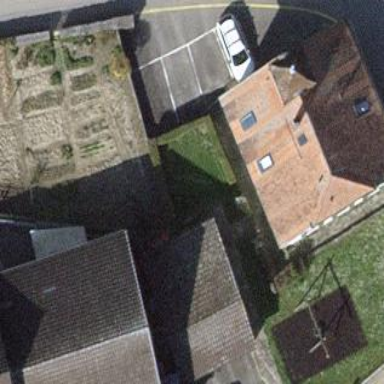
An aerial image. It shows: Garage.